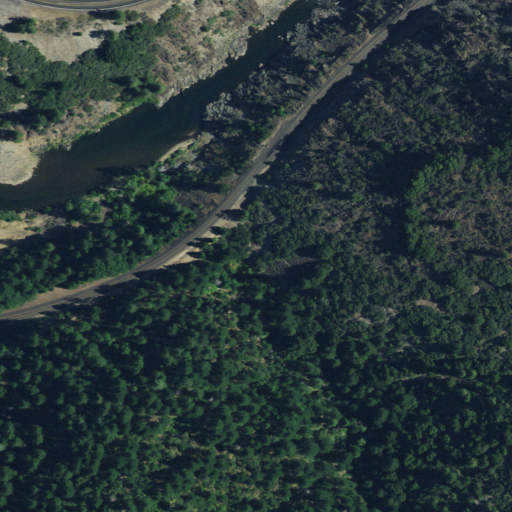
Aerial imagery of valley in California named French Ravine containing evergreen forest, grassland, shrub, herbaceous wetlands, low intensity development, open development, and medium intensity development